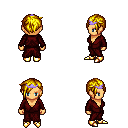
a pixel art fantasy rpg character, female body template, human, tanned skin, red robe, white pants, blonde pixie cut hairstyle, purple tiara, gold boots, four views (front, back, left, right), 2x2 character sprite sheet, small pixel art, hard edges, no anti-aliasing